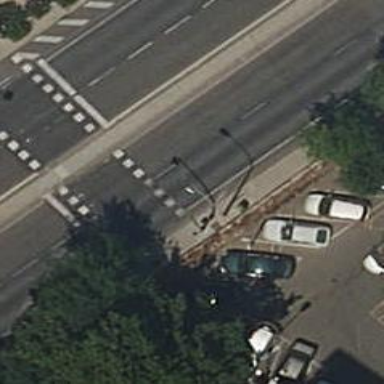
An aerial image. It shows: Crossing with traffic signals.